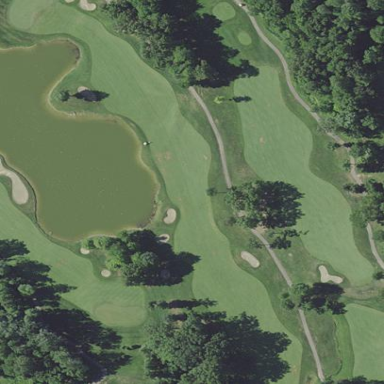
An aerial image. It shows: Grassy area designated as golf fairway.